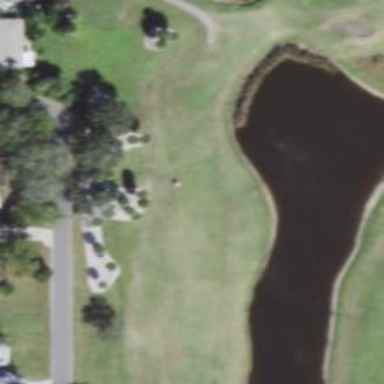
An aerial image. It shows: View of golf hole.